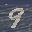
Label: 9